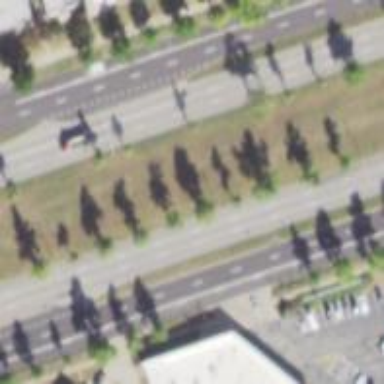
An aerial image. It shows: Asphalt trunk link road.